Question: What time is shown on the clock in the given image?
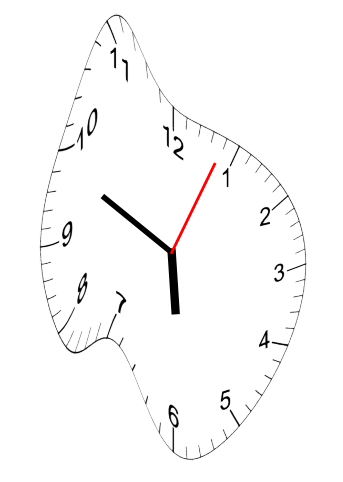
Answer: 05:49:04